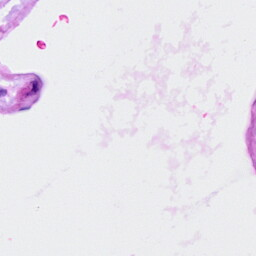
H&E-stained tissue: Ovarian